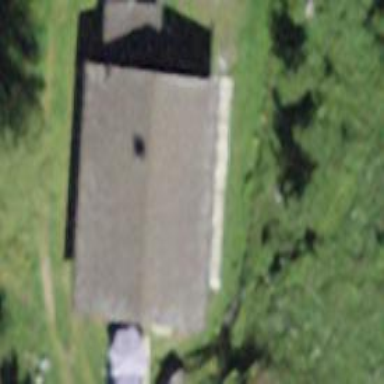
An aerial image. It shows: Building with gabled roof oriented along its length.